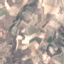
Label: PermanentCrop